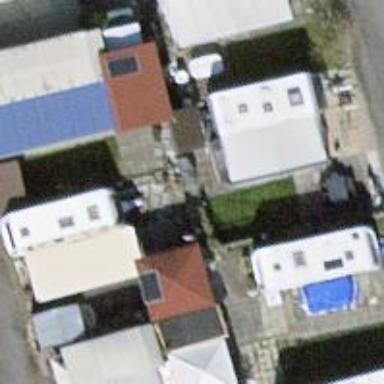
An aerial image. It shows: Camping pitch suitable for caravans.